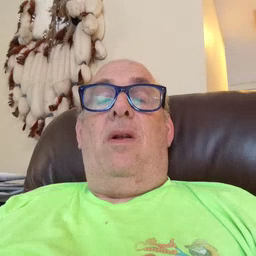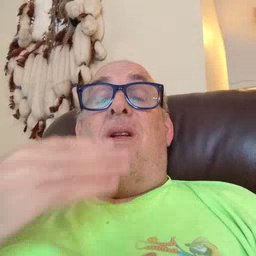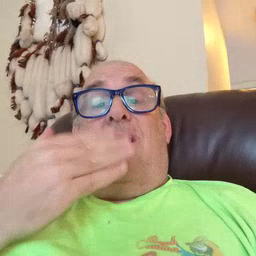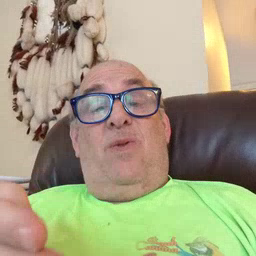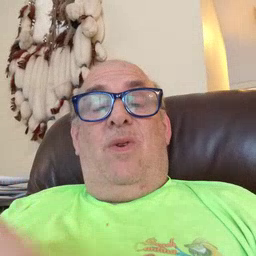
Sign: thankyou